Question: I've been studying <URL>
and I stopped at this section that confused me ..Why is there an overflow in this algorithm , I don't understand the steps he made to resolve this issue .here is a screenshot of my problem

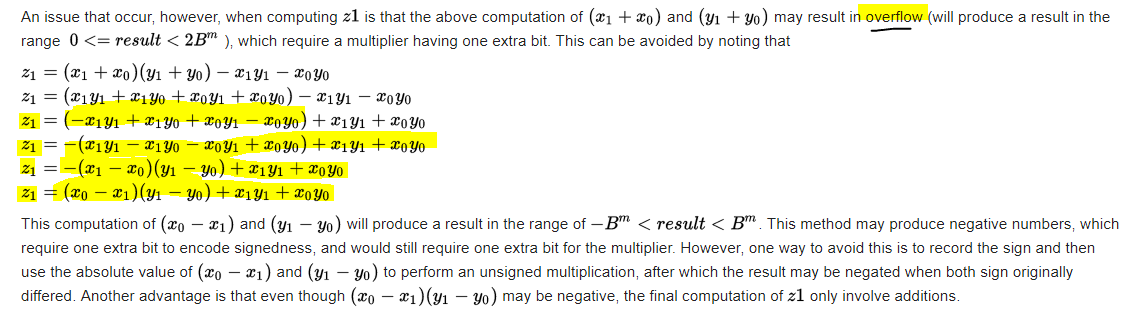
Answer: lest consider positive numbers only for starter. lets have 8 bit numbers/digits 'x0,x1,y0,y1'.
When we apply 8bit multiplication:
'''
x0*y0 -> 8bit * 8bit -> 16 bit
'''
It will produce up to 16 bit result. The top value is:
'''
FFh*FFh = FE01h
255*255 = 65025
'''
Now if we return to Karatsuba let
'''
X = x0 + x1<<8
Y = y0 + y1<<8
Z = X*Y = z0 + z1<<8 + z2<<16
'''
Now lets look at the bit width of 'zi'
'''
z2 = x1*y1 -> 16 bit
z1 = x1*y0 + x0*y1 -> 17 bit
z0 = x0*y0 -> 16 bit
'''
Note that 'z1' is 17 bit as top value is
'''
65025+65025 = 130050
'''
So each of the 'zi' overflows the 8bit. To handle that you simply take only the lowest 8 bits and the rest add to higher digit (like propagation of Carry). So:
'''
z1 += z0>>8; z0 &= 255;
z2 += z1>>8; z1 &= 255;
z3 = z2>>8;
Z = z0 + z1<<8 + z2<<16 + z3<<24
'''
But usually HW implementation of the multiplication handles this on its own and give you result as two words instead of one. see <URL>
So the result of 16 bit multiplication is 32 bit. Beware that for adding the 8bit sub results you need at least 10 bits as we are adding 3 numbers together or add and propagate them one by one with 9 bits (or 8 bits + 1 carry).
If you add signed values to this you need another one bit for sign. To avoid it remember signs of operands and use abs values ... and set the sign of result depending on the original signs.
For more details see these:
- <URL>